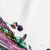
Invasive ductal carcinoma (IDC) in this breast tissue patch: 0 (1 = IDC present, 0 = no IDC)